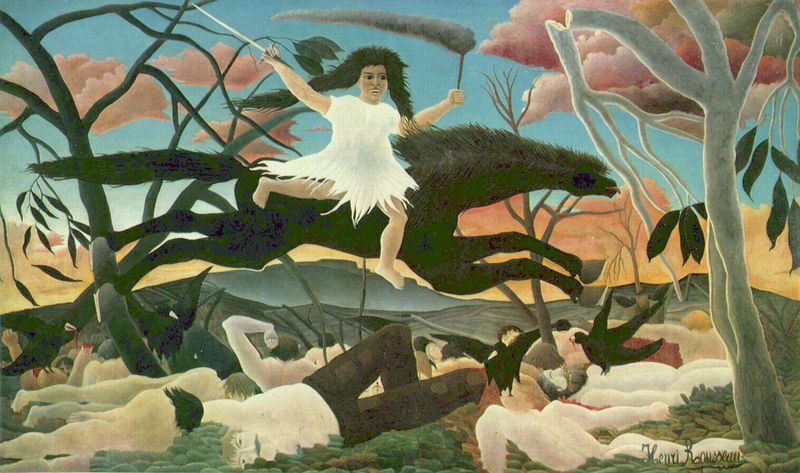
Titel: Der Krieg
Künstler: Henri Rousseau
Standort: Paris
Institution: Musée d'Orsay
Schlagwörter: baum, berg, blau, blätter, feuer, himmel, körper, laub, mann, nackt, vogel, weiß, wolf, wolken, bäume, frauen, gelb, grün, komposition, landschaft, menschen, mädchen, äste, braun, bunt, frau, haar, kleid, männer, orange, schwarz, gras, rot, tier, tiere, wiese, wolke, bart, hose, arm, tod, tof, signatur, ast, hügel, natur, vögel, qualm, rauch, boden, fransen, haare, kind, blatt, rosa, wald, fliegen, pferd, reiter, beine, hellblau, himmelblau, huf, hufe, mähne, reiten, reiterin, schweif, sprung, liebe, liegen, gebirge, nebel, sonnenuntergang, naiv, krieg, wild, nackte, liegend, surrealismus, rousseau, oben, unten, leiber, barfuss, blut, fetzen, burg, schwert, säbel, leichen, tote, waffe, damensitz, henri, senkrecht, sterben, wunden, ross, springen, amazone, geier, abgeknickt, geknickt, wut, waagerecht, töten, rabe, ausholen, zorn, fackel, krähen, raben, schlachtfeld, fögel, hyäne, henri rousseau, zuschlagen, leichenteile, ausgefranst, sprun, sigatur, naackt, der krieg, gerge, rosseau, tota